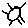
Label: sun